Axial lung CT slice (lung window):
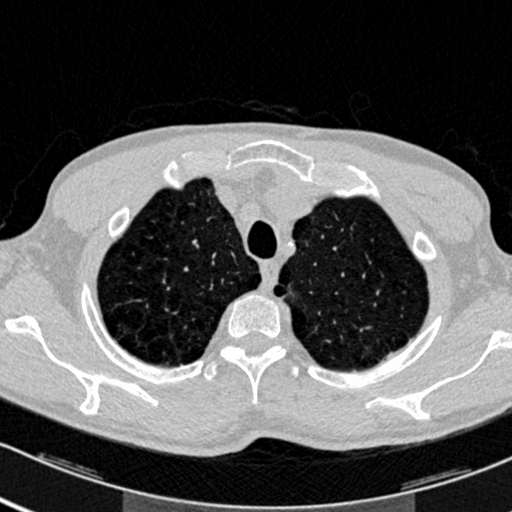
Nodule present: no